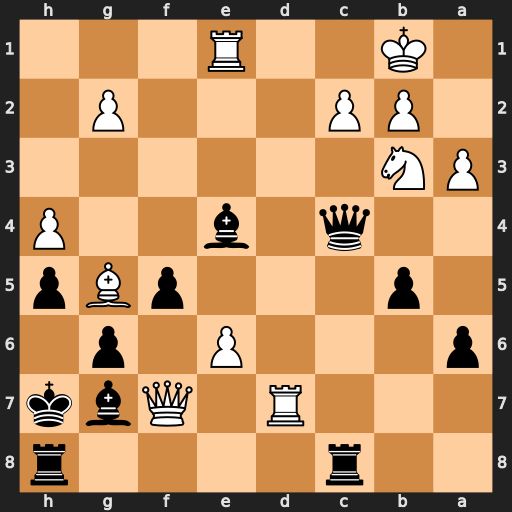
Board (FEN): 2r4r/3R1Qbk/p3P1p1/1p3pBp/2q1b2P/PN6/1PP3P1/1K2R3
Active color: b
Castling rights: -
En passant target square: -
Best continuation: Qxc2+ Ka1 Qxb2#